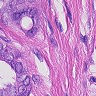
Metastatic tissue present: yes